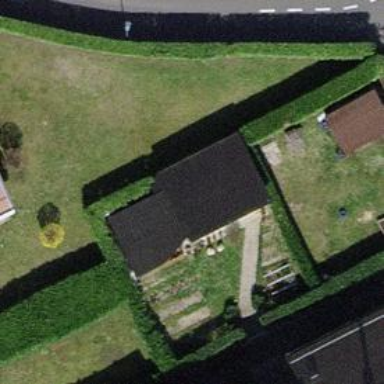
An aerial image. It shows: Shed building.